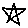
Label: star